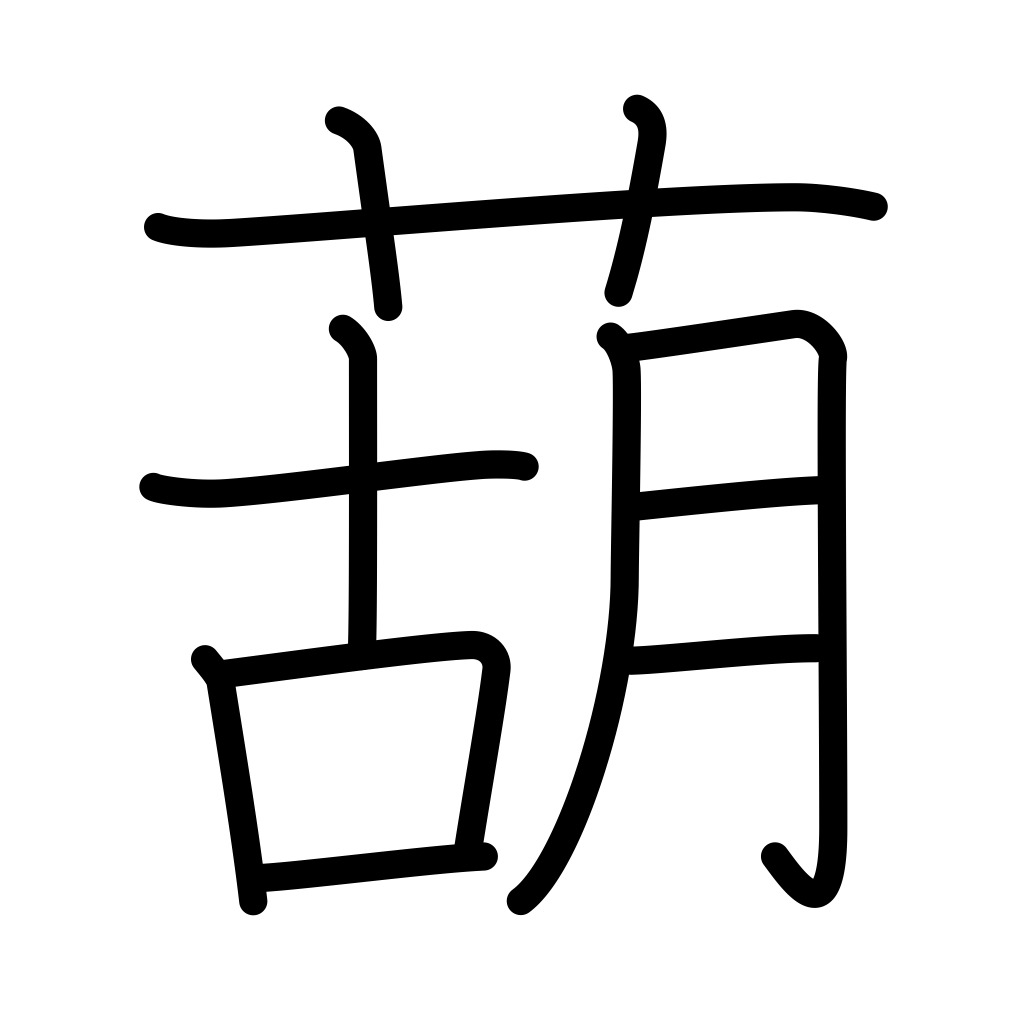
Meaning: garlic